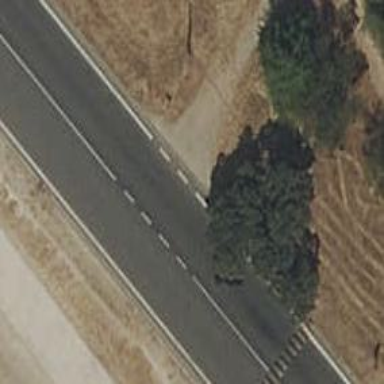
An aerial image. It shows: Unclassified road with asphalt surface.